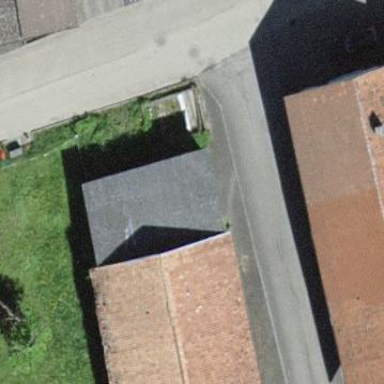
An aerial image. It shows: Industrial building with flat roof.